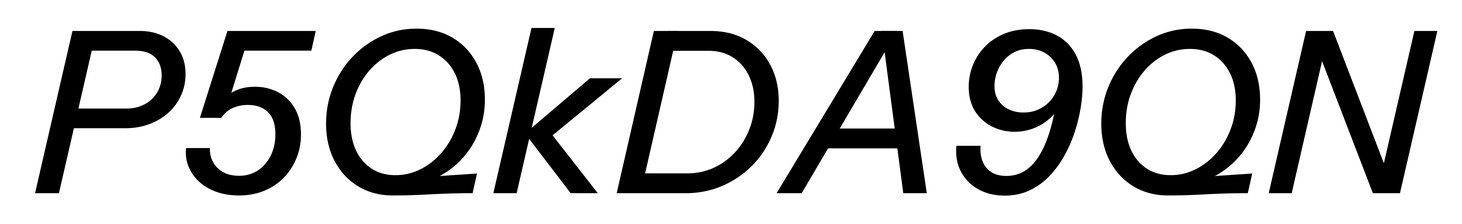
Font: InstrumentSans-Italic_Medium_Italic